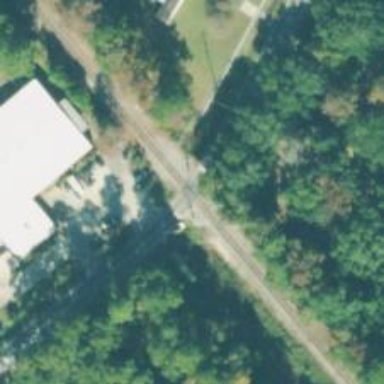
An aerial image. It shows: Level crossing with lights at railway intersection.